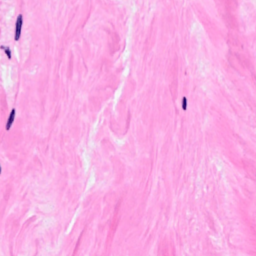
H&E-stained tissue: Breast